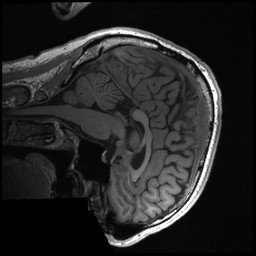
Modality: T1w
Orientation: sagittal
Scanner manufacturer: siemens
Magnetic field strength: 3 T
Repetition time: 2.3 s
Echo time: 0.00285 s